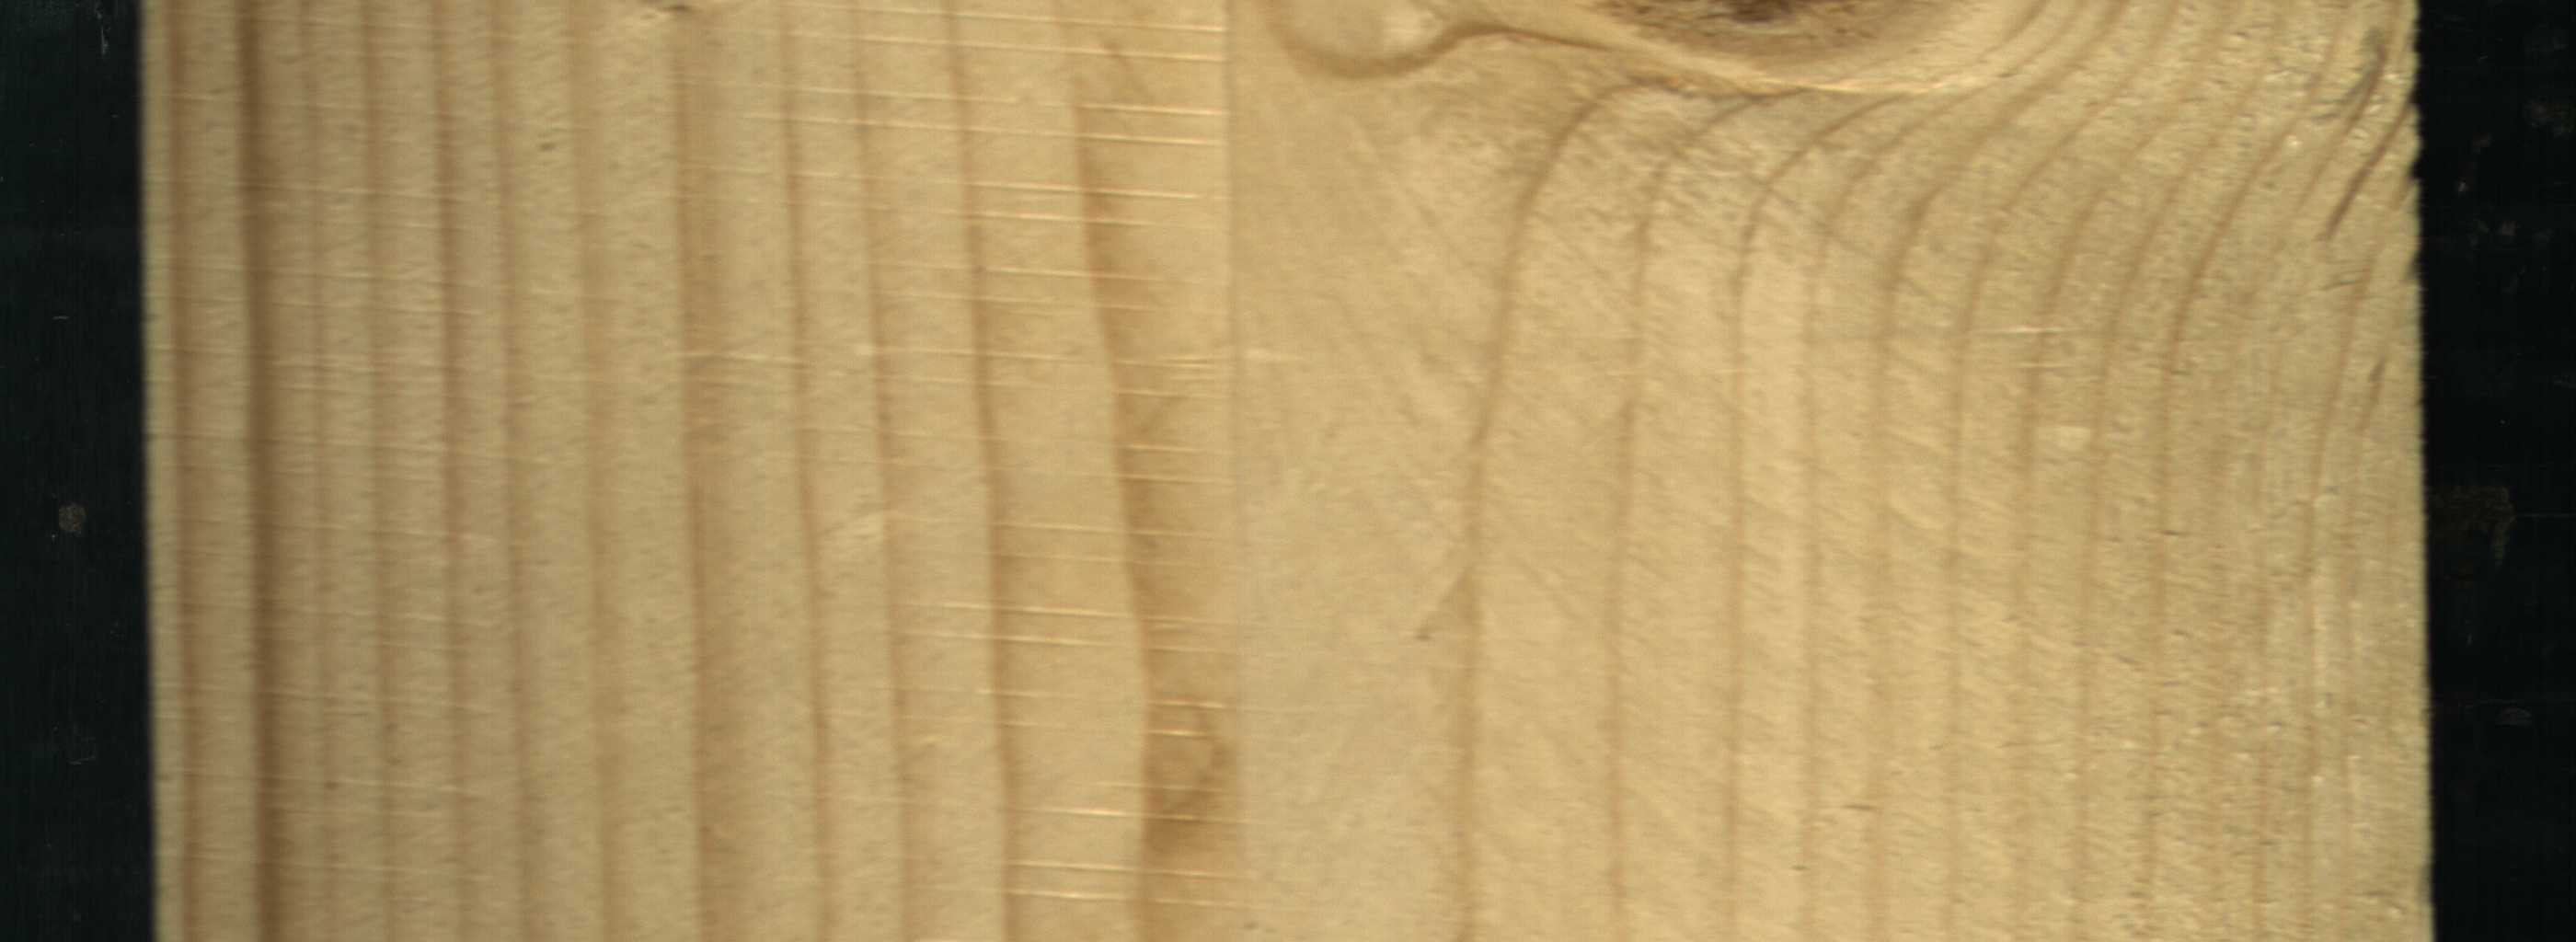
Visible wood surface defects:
Live_Knot